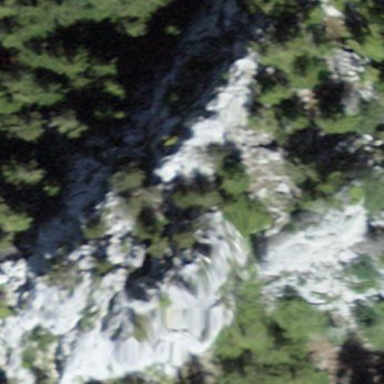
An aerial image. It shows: Landscape of bare rock.